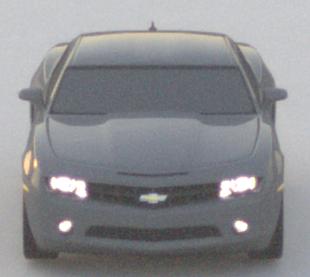
Make: Chevrolet
Model: Camaro Cabriolet 6.2 V8
Detailed model: Camaro (V) Coupé
Model produced from: 2011/09
Model produced until: 2014/02
Doors: 2
Color: gray
Road condition: dry road
Daytime: sunrise or sunset
Contrast: low contrast